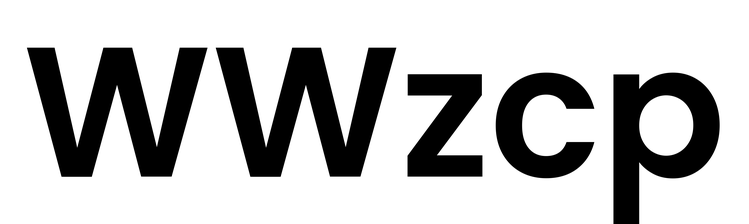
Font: Poppins-SemiBold